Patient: sex M, age 37
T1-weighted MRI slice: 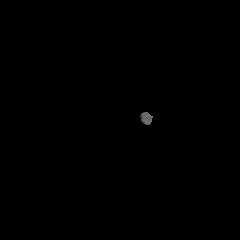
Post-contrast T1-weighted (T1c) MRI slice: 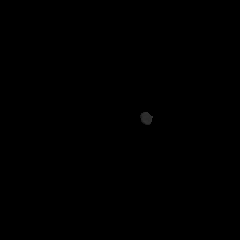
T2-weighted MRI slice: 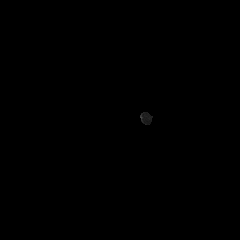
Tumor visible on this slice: no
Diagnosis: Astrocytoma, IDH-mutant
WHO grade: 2